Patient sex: F
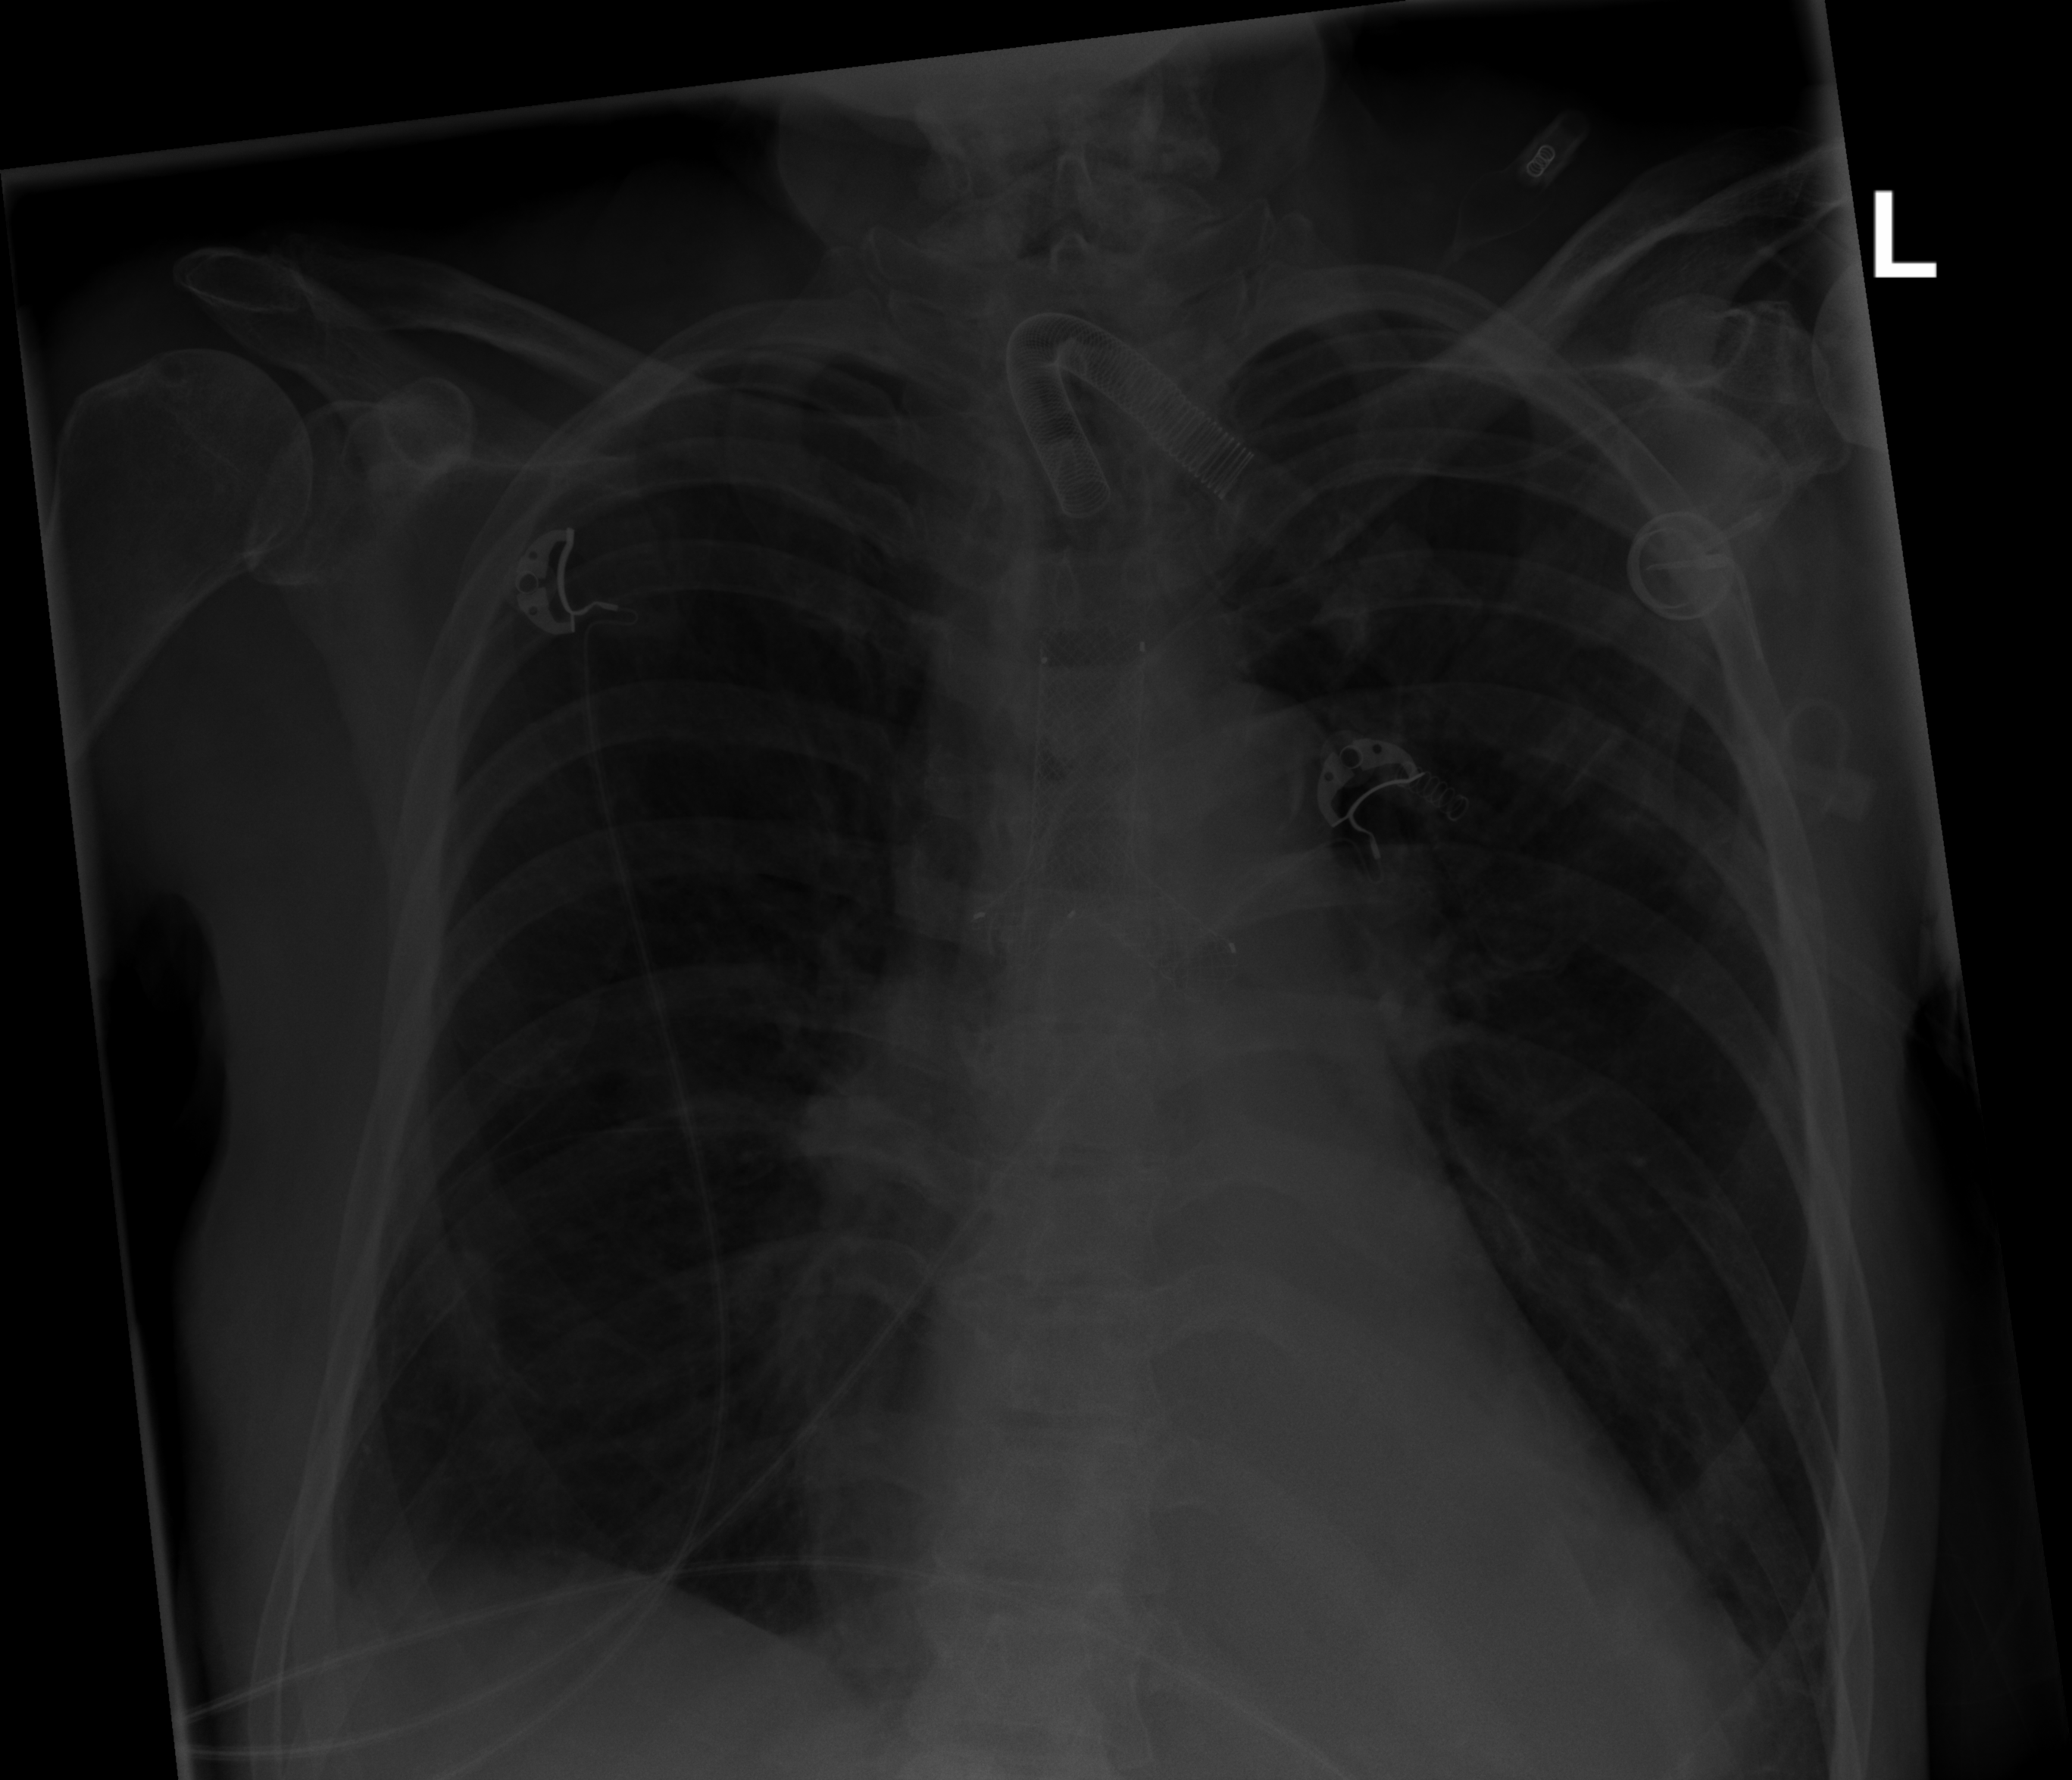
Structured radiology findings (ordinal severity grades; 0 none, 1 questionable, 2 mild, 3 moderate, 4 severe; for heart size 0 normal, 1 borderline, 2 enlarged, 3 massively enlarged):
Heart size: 2
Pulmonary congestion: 0
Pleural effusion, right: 2
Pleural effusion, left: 0
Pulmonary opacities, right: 2
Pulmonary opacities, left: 0
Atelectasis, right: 2
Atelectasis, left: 2